В коробке («чёрном ящике») с четырьмя выводами находятся четыре одинаковых резистора. С помощью омметра измеряется сопротивление между выводами $1$ и $2$ (см. рис.). При этих измерениях поочередно соединялись накоротко выводы $1-3$, $2-3$ и $2-4$. Результаты измерений следующие: $R_{13} = 3~ Ом$, $R_{23} = 3~ Ом$, $R_{24} = 4~ Ом$, $R_{00} = 4~ Ом$. Индексы указывают, какие выводы «чёрного ящика» были закорочены при данном измерении. Индекс «$00$» означает, что никакие два вывода не соединялись накоротко.
Расшифруйте по этим данным схему «чёрного ящика» и определите сопротивление $R$ резисторов, а также $R_{14}$ и $R_{34}$.
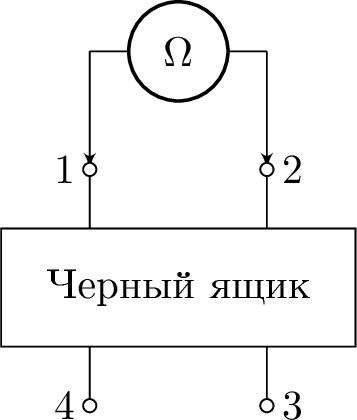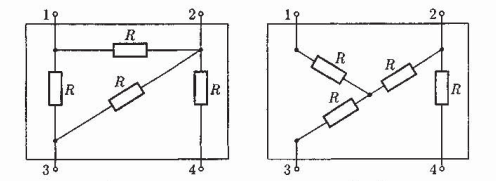
Ответ: Возможно две схемы черного ящика. Для первого из них см. рис. 1: $R=6~Ом, R_{14}=2.4~Ом, R_{34}=3.6~Ом$ , а для второй (рис. 2): $R=2~Ом$, $R_{14}=\frac{4}{3}~Ом \approx 1.3 ~Ом, R_{34}=\frac{10}{3}~Ом \approx 3.3~Ом.$
Темы:
T, Электричество, Всероссийские, Электрические цепи, Черный ящик